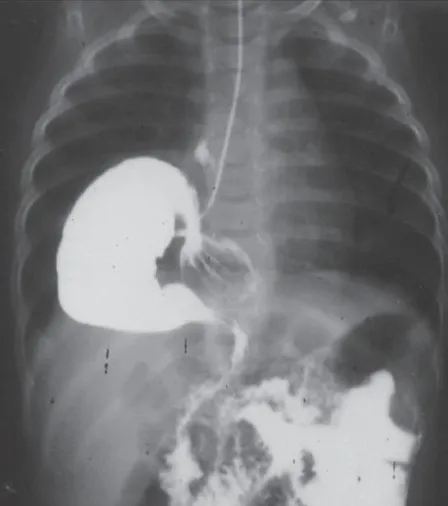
Case 1 - Barium meal picture showing organoaxial volvulus.
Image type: radiology (x_ray)